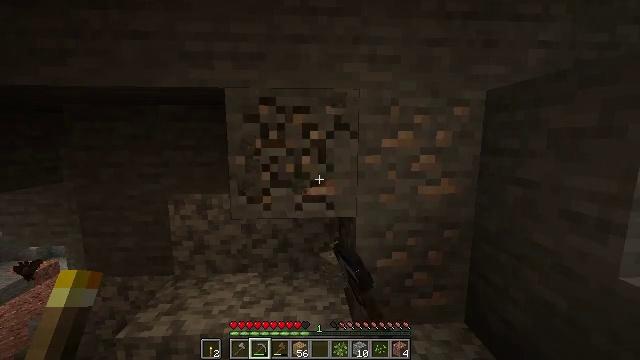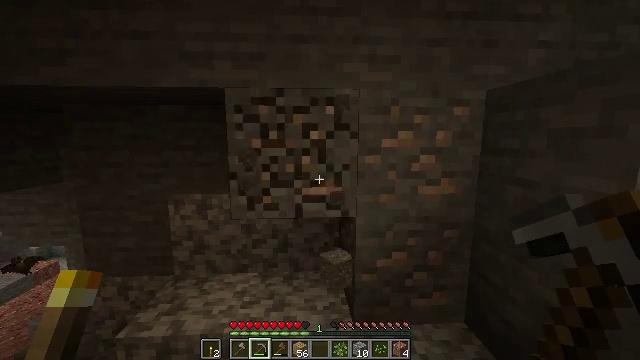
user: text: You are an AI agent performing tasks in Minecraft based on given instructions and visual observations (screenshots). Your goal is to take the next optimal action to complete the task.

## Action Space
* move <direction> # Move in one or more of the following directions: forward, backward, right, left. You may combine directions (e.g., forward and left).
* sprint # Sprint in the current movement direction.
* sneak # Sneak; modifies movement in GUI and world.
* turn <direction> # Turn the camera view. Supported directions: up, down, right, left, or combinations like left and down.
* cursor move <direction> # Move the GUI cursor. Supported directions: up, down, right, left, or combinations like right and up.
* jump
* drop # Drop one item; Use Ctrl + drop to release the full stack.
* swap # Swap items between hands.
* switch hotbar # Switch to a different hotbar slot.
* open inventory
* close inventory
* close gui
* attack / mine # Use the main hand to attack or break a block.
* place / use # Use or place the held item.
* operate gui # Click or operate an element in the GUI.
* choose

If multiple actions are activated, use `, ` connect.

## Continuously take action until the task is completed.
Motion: motion action
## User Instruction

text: Find iron ore and break it.
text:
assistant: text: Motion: attack / mine
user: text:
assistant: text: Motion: attack / mine